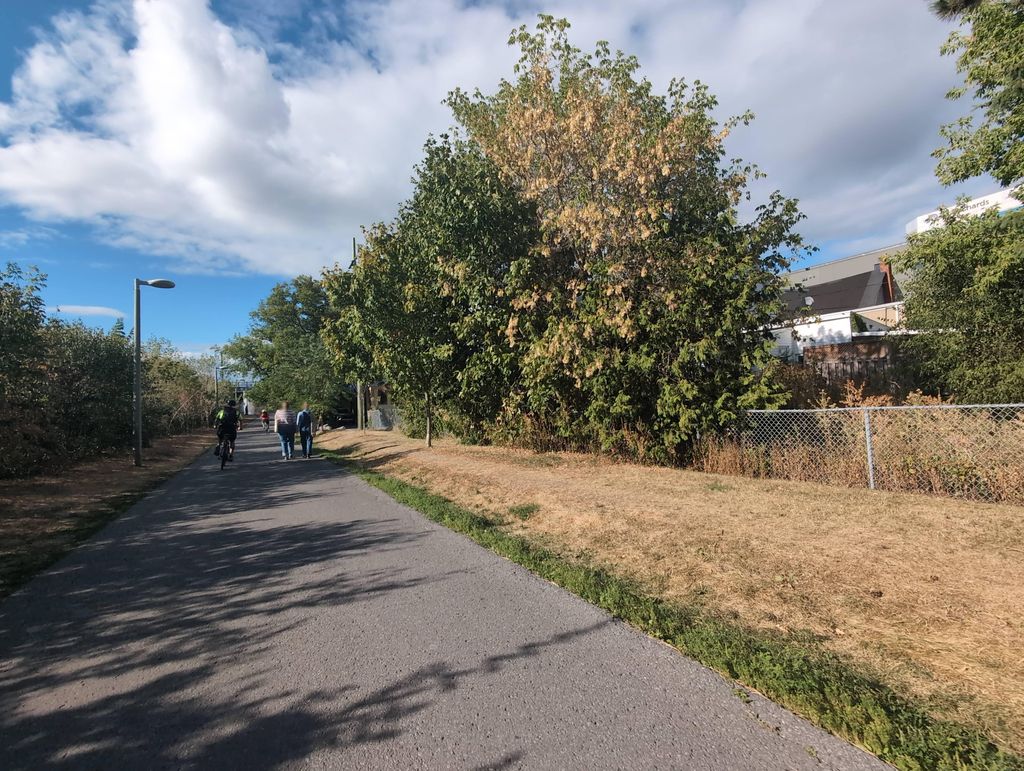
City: ottawa-gatineau